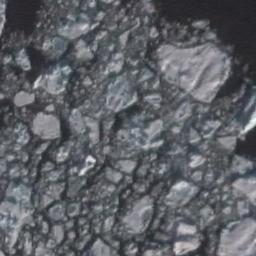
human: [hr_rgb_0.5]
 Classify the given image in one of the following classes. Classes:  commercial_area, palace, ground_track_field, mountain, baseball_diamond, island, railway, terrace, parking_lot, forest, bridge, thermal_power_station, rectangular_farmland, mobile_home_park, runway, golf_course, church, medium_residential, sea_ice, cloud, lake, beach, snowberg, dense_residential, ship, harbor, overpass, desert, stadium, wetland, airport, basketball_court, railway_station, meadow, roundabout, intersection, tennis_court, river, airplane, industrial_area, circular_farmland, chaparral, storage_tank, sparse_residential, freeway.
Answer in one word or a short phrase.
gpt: sea_ice